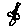
Label: triangle